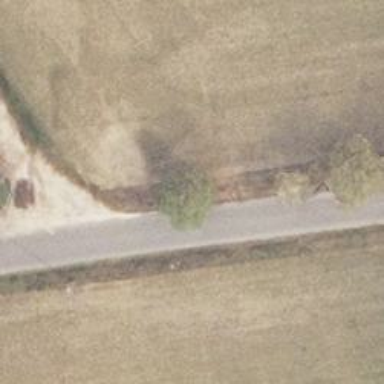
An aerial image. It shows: Row of trees in natural setting.